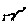
Label: bird